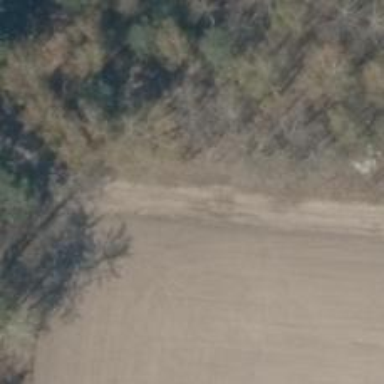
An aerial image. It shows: Sandy path with grade3 tracktype.